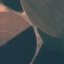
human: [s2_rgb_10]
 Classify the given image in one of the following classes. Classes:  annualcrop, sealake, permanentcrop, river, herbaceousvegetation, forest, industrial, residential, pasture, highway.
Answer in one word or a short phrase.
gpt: AnnualCrop